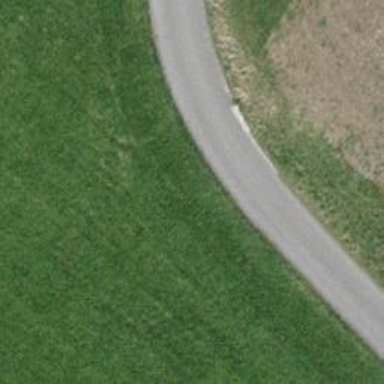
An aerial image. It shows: Asphalt track with grade1 quality.